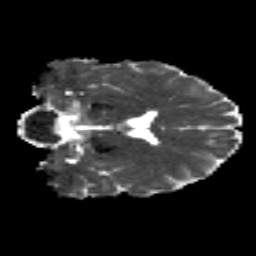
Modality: MD
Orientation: coronal
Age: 18
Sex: male
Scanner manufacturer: siemens
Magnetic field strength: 3 T
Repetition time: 8.8 s
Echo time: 0.085 s